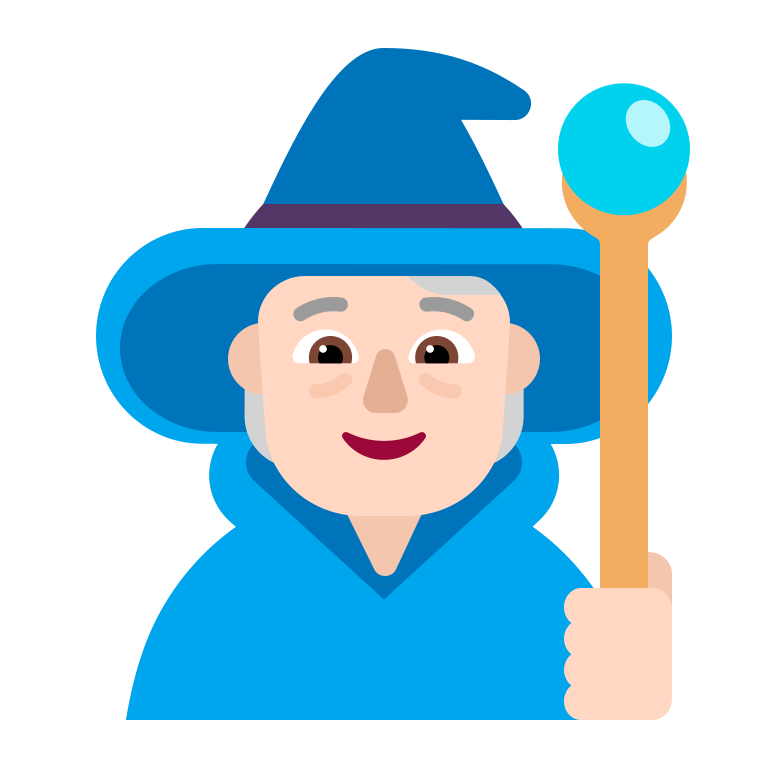
person mage flat light